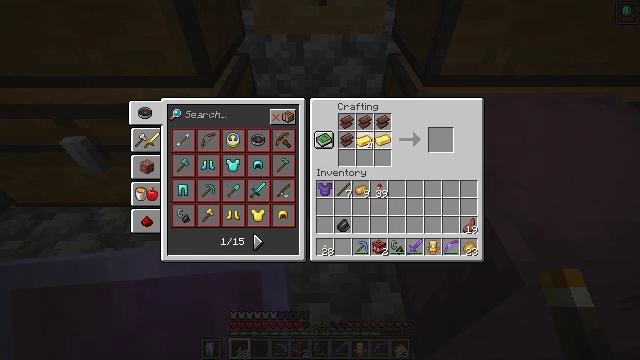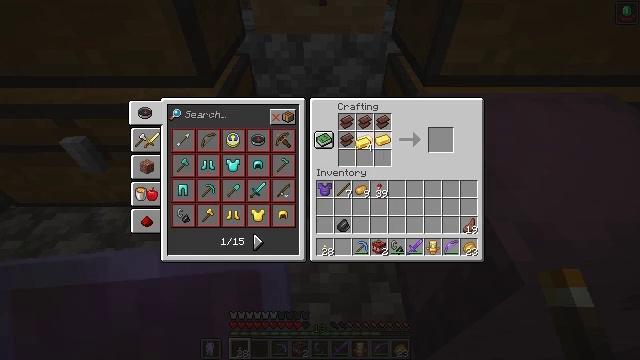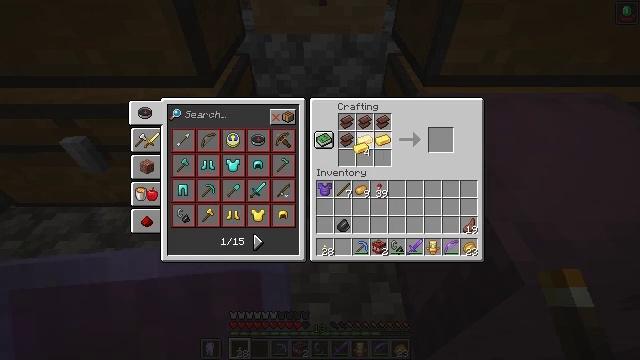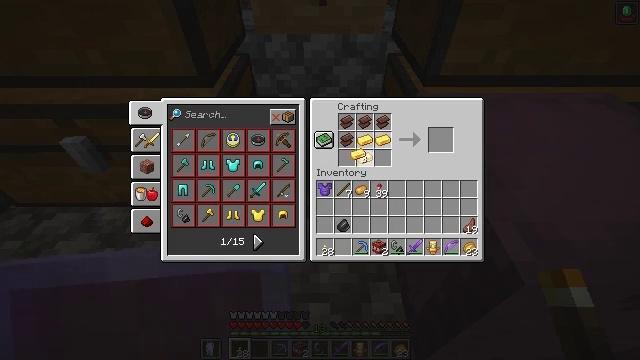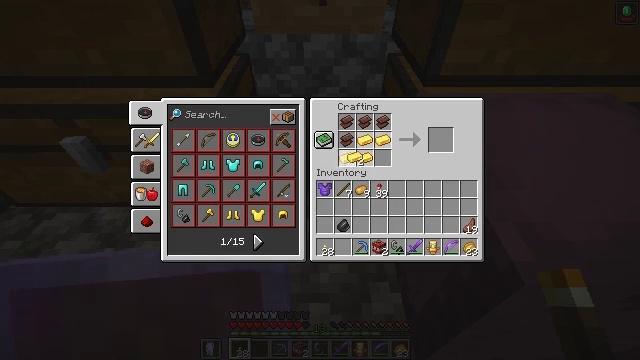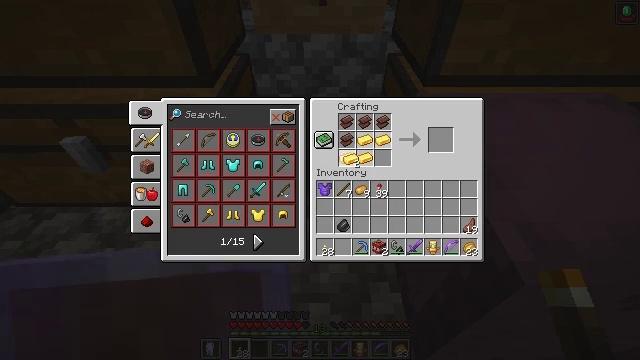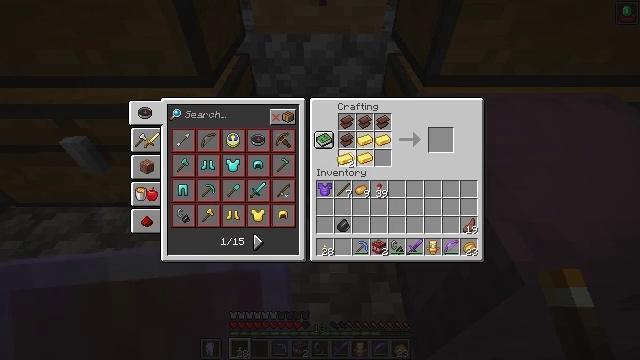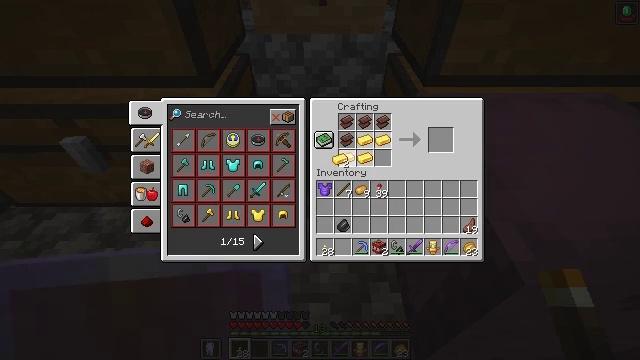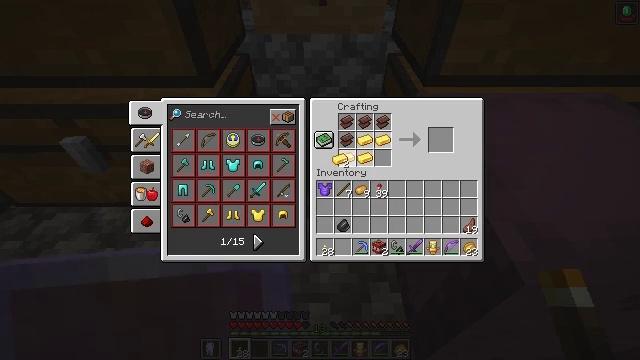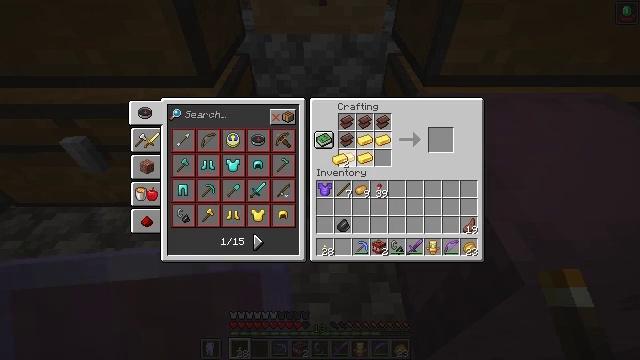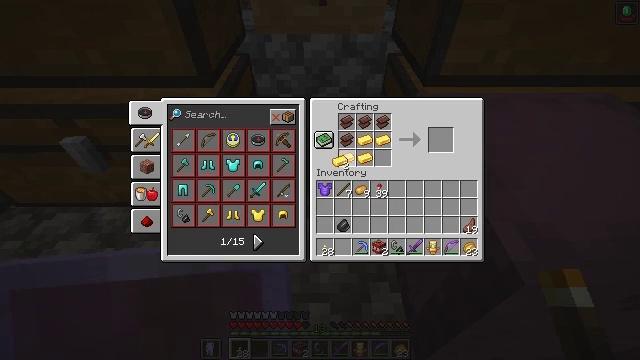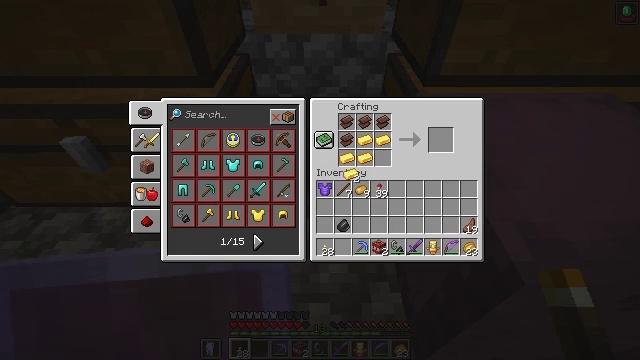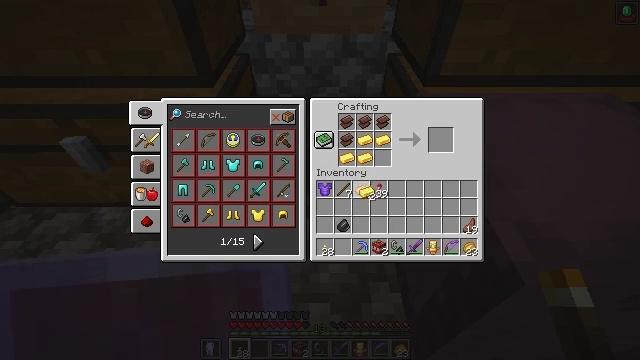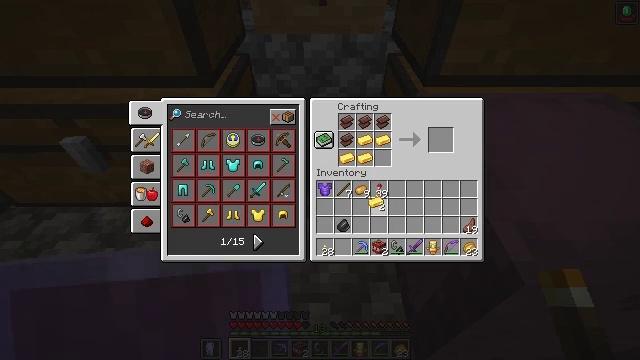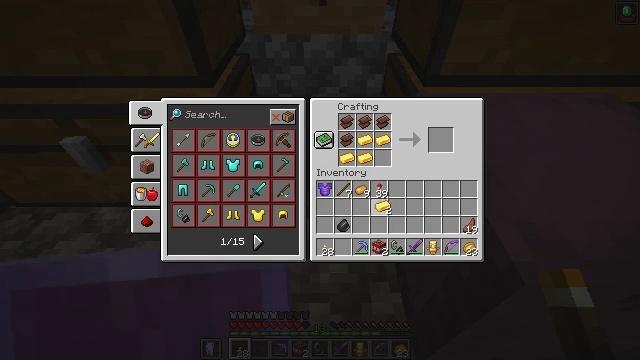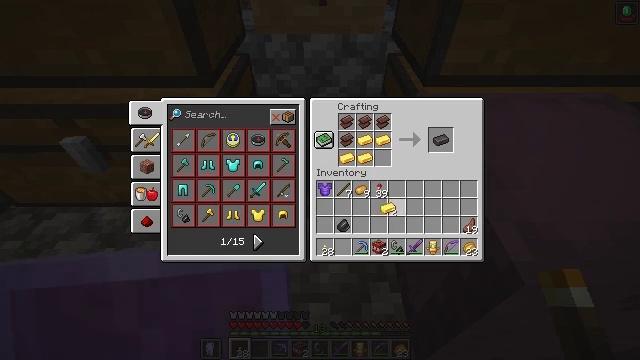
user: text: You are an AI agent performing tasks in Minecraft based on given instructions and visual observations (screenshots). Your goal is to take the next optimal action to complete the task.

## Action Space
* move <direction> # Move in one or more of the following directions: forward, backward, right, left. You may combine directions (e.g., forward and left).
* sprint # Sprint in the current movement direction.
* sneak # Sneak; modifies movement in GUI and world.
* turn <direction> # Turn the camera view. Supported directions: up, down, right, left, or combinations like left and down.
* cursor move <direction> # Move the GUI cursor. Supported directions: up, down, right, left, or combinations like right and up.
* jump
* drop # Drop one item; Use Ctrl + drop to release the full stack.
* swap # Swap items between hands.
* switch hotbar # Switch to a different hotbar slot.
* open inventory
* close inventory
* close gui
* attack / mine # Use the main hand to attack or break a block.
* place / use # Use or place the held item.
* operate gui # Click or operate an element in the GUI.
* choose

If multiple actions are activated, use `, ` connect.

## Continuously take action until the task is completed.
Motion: motion action
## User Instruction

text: Craft a netherite ingot.
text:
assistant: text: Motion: choose
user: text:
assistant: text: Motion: choose
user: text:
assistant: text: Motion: choose
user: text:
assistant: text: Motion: choose
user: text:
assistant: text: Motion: choose
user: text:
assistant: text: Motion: choose
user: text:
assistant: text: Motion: choose
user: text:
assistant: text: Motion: choose
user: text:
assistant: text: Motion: choose
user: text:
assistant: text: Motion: no_op
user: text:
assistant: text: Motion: cursor move right and down
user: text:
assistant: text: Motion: cursor move right and down
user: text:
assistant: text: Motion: cursor move right and down
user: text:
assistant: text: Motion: no_op
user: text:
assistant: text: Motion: no_op
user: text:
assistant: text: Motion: no_op
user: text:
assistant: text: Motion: no_op
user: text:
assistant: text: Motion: operate gui
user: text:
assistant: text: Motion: operate gui
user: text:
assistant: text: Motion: no_op
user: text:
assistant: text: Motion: no_op
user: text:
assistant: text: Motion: no_op
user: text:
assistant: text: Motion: cursor move right and up
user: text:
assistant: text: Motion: sneak, cursor move right and up
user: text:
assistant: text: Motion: sneak
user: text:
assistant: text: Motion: sneak, cursor move up
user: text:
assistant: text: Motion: sneak
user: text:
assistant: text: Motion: sneak
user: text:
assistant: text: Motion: sneak
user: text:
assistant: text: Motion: sneak